Interaction volume radius: 5 \u00c5
Interaction volume height: 10 \u00c5
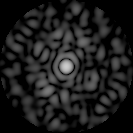
Disorder parameter: 0.8669